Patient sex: M
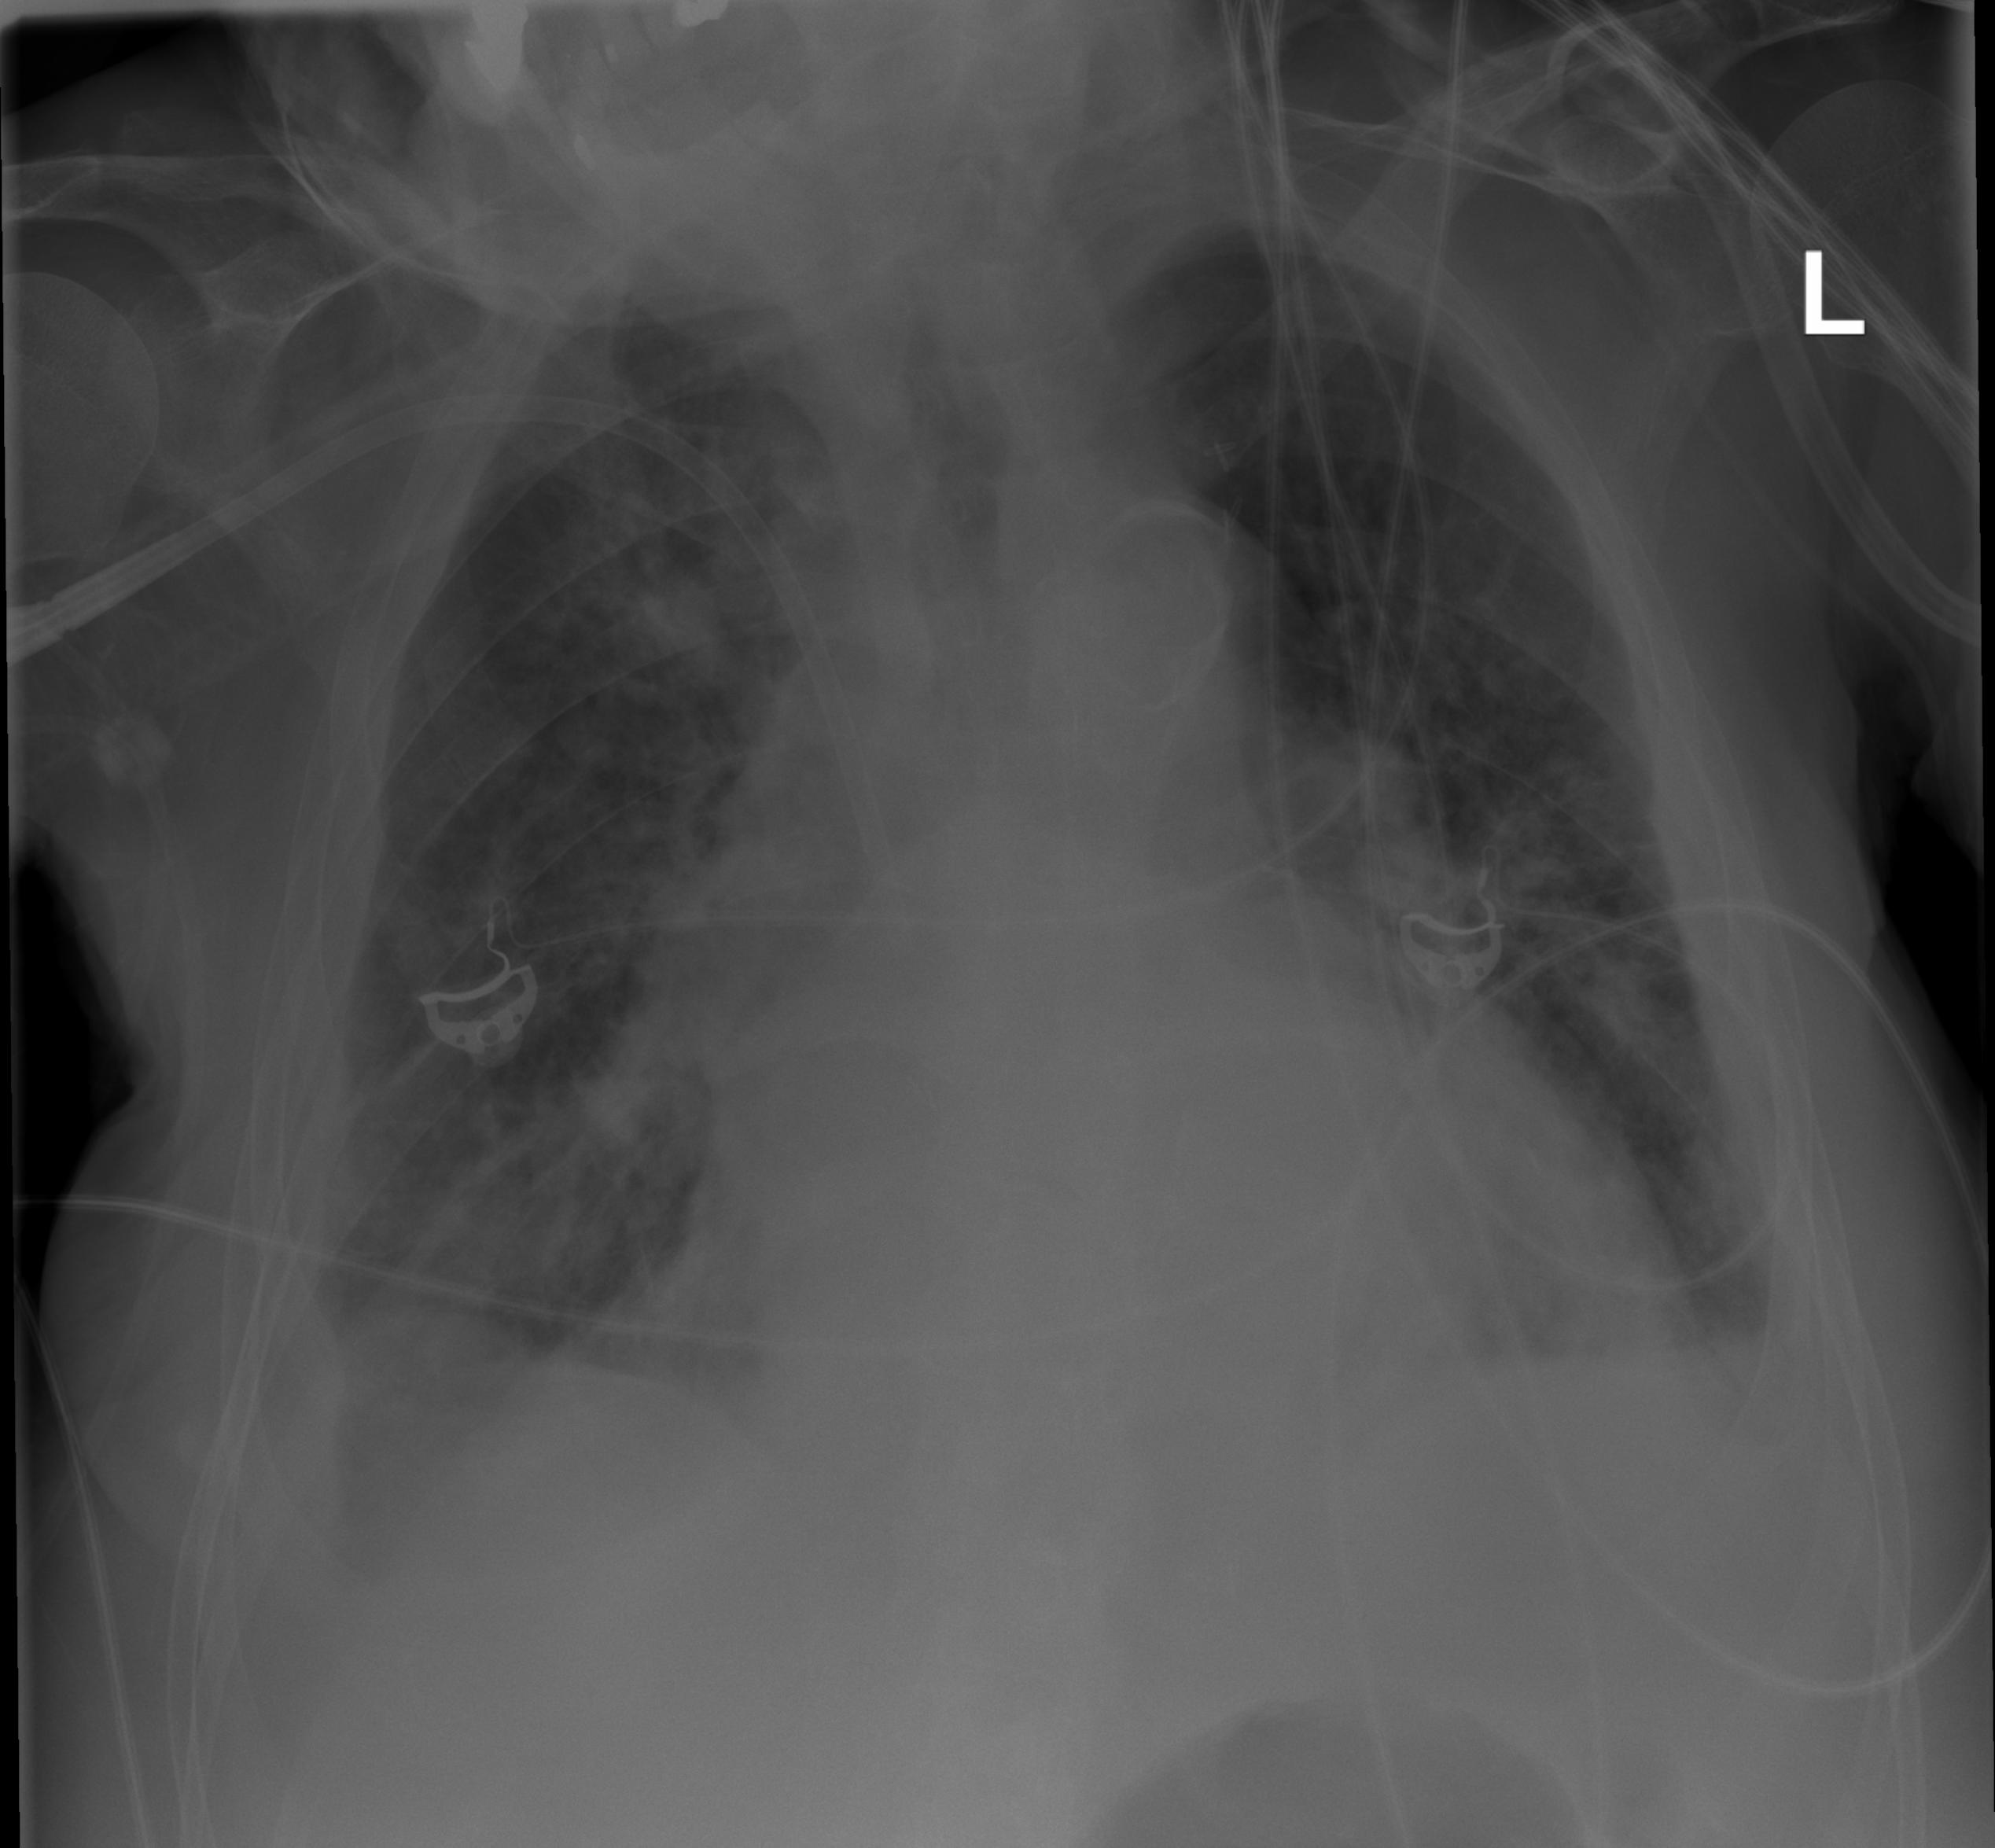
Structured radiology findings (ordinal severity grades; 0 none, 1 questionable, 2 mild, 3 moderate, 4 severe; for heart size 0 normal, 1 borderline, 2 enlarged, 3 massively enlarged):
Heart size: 2
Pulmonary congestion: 2
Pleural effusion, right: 2
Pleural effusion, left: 1
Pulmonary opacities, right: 2
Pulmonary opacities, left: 3
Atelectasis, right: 2
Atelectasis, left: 2